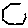
Label: hexagon